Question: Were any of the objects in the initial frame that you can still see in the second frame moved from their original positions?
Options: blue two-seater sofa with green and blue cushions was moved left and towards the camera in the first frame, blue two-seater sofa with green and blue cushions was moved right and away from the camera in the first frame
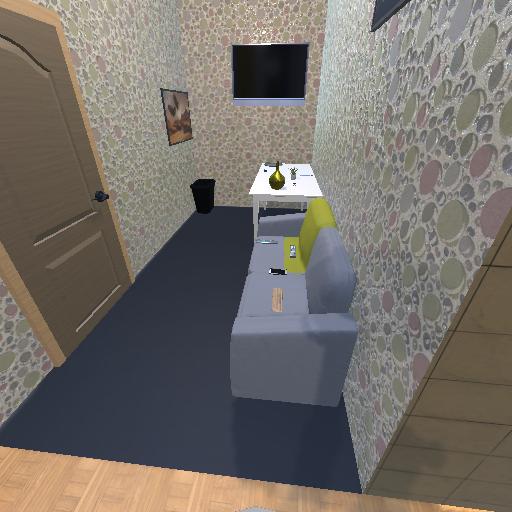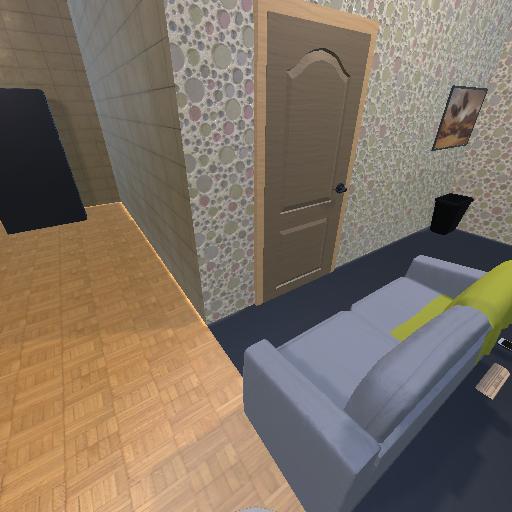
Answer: blue two-seater sofa with green and blue cushions was moved left and towards the camera in the first frame